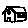
Label: house